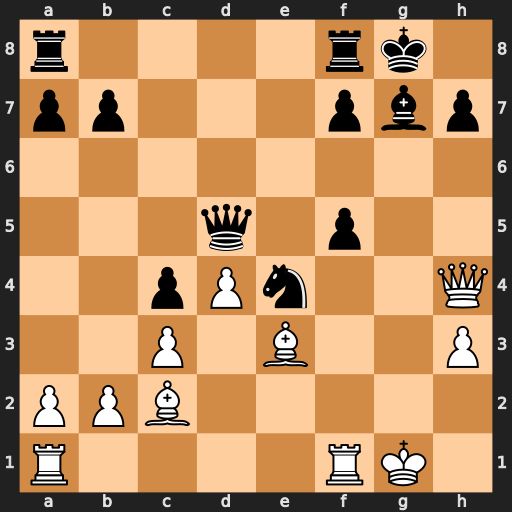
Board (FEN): r4rk1/pp3pbp/8/3q1p2/2pPn2Q/2P1B2P/PPB5/R4RK1
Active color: w
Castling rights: -
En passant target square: -
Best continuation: Rxf5 Qxf5 Bxe4 Qg6+ Bxg6